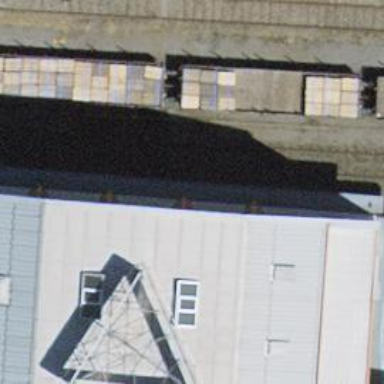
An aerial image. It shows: Single-track railway spur tunnel passing through building.